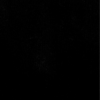
Label: dusty